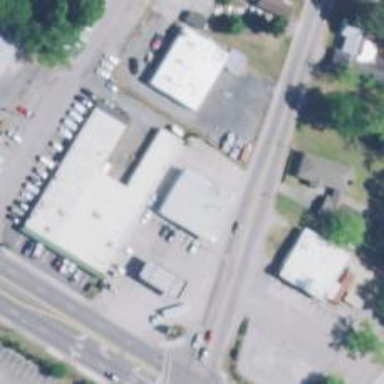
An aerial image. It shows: Convenience shop.